Question: I've got a website with Div's that have a width of 100%.
This all works, however, when I open the webpage on an iPhone, the div's are not 100% of the width.
Here's a photo of how it looks like on my iPhone:

The dark-gray is the color of the body.
you can find the beginning of this website at <URL>
BTW: thoughts/comments on my design are very welcome. I am still a beginner :-)
edit: I also just noticed that my footer isn't displayed well.
thanks
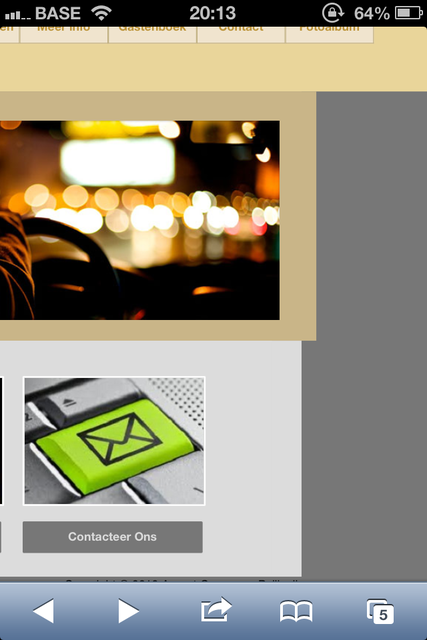
Answer: I think your problem comes from:
'''
<div class="wrapper">...</div>
<div class="incontent">...</div>
<div class="incontent2">...</div>
'''
Try to add to this three 'div' the property 'width: 100%'.
'''
.wrapper, .incontent, .incontent2 { width: 100%; }
'''
I also think you should set the padding: of the 'incontent div' to 0:
'''
.incontent { padding: 0; }
'''
the reason why you should put the padding to 0 is that the padding is added to the element width which is set to 100%, therefore the final width will be . To format correctly the content you should work on the children elements.